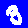
Digit: 3